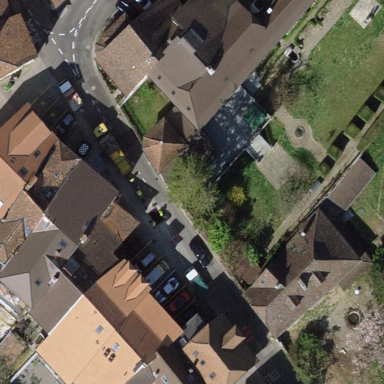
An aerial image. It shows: Simple house.